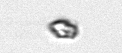
Label: Heterocapsa_rotundata